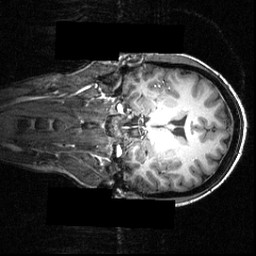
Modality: T1w
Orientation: coronal
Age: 28
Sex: female
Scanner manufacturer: siemens
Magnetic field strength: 3.951 T
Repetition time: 1.5 s
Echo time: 0.00335 s